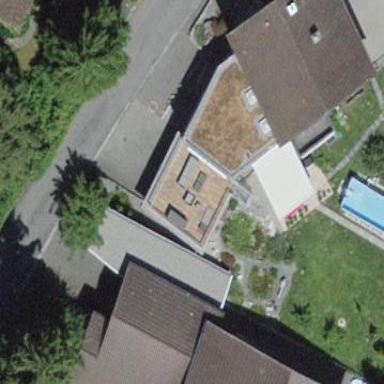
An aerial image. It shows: Garage building.